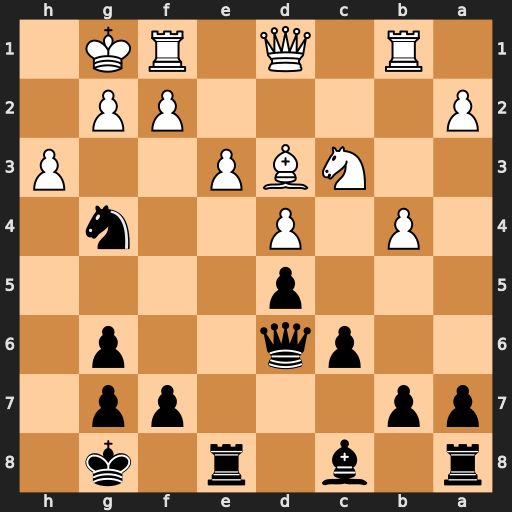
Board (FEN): r1b1r1k1/pp3pp1/2pq2p1/3p4/1P1P2n1/2NBP2P/P4PP1/1R1Q1RK1
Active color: b
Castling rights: -
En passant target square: -
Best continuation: Qh2#